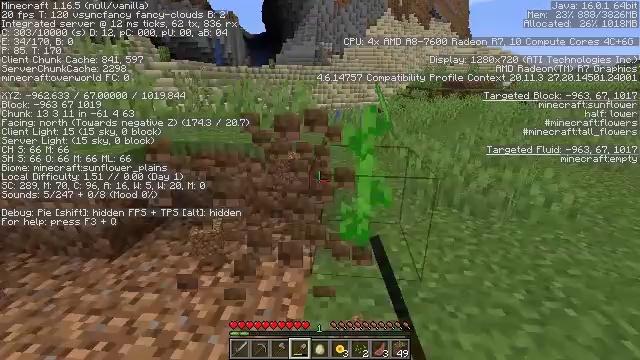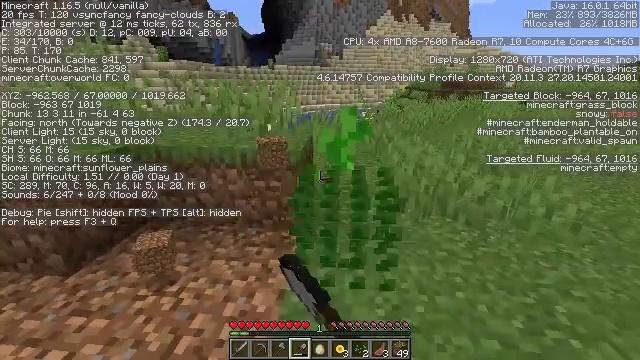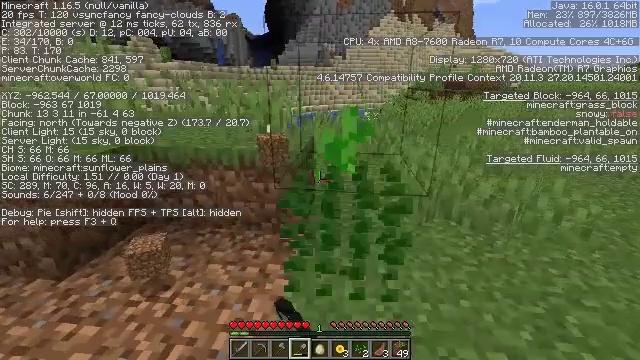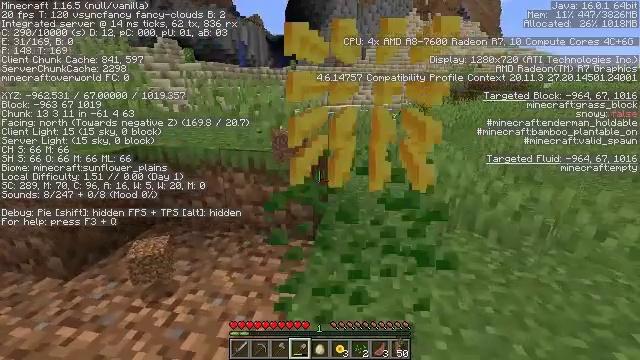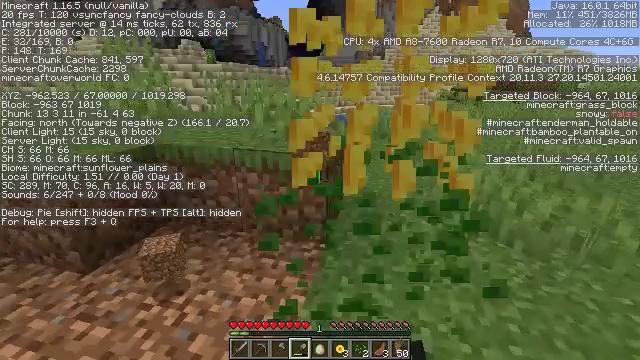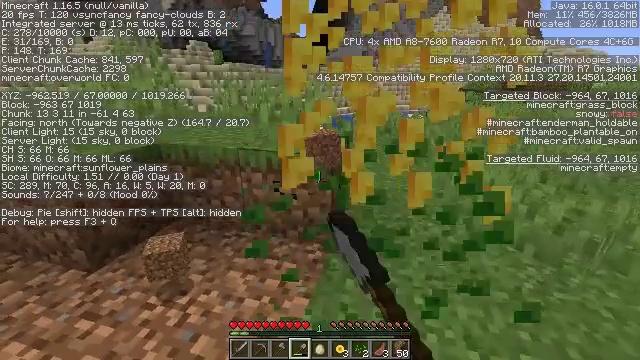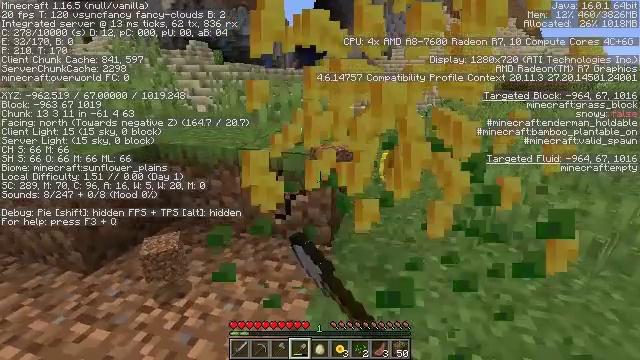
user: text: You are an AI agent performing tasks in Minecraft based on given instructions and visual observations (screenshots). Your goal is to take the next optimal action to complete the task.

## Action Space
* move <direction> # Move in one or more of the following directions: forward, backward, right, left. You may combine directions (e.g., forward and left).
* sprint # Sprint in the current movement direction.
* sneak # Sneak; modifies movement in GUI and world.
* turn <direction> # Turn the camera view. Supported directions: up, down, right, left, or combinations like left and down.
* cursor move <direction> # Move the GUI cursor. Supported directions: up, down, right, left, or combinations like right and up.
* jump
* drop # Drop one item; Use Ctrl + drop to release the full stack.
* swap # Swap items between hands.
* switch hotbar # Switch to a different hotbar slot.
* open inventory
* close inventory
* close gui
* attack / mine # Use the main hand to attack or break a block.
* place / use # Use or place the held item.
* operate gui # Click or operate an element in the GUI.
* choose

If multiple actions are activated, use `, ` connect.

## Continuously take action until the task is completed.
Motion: motion action
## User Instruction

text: Break the sunflower to collect it.
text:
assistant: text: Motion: move forward, attack / mine
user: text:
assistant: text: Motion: move forward, attack / mine
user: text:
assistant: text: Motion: turn left, attack / mine
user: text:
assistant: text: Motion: turn left, attack / mine
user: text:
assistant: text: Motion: turn left, attack / mine
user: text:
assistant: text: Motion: attack / mine
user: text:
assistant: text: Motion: attack / mine